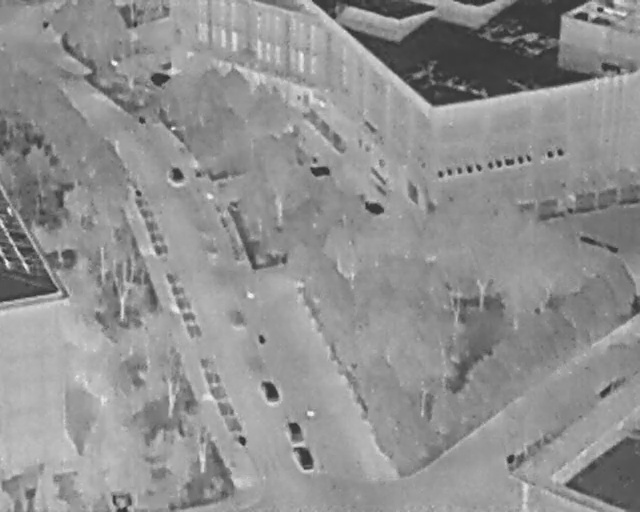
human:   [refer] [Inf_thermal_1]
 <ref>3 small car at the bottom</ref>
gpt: <box>[[40, 75, 43, 77, 167], [44, 83, 47, 85, 164], [45, 87, 49, 90, 164]]</box>

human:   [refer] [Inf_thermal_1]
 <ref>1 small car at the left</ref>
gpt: <box>[[26, 32, 28, 35, 166]]</box>